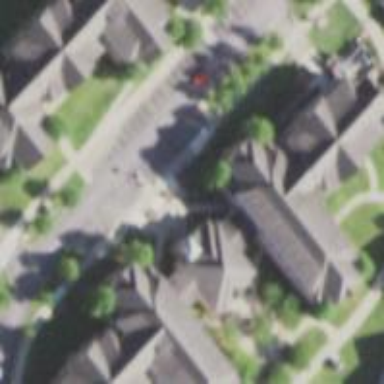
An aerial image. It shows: Gabled roof on residential building.